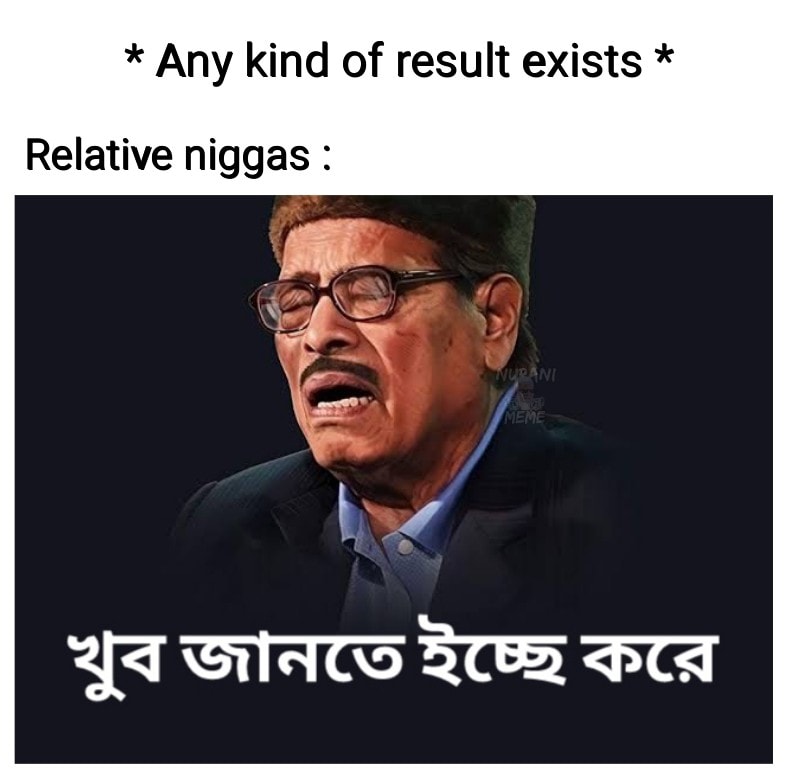
Caption: * Any kind of results exists *   Relative niggas :  খুব জানতে ইচ্ছে করে
Label: non-hate